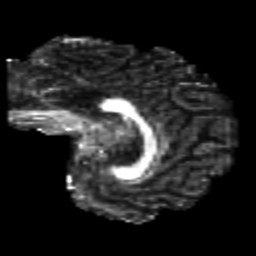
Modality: FA
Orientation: sagittal
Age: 21
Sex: male
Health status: healthy
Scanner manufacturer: philips
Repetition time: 7.383 s
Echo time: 0.08599 s